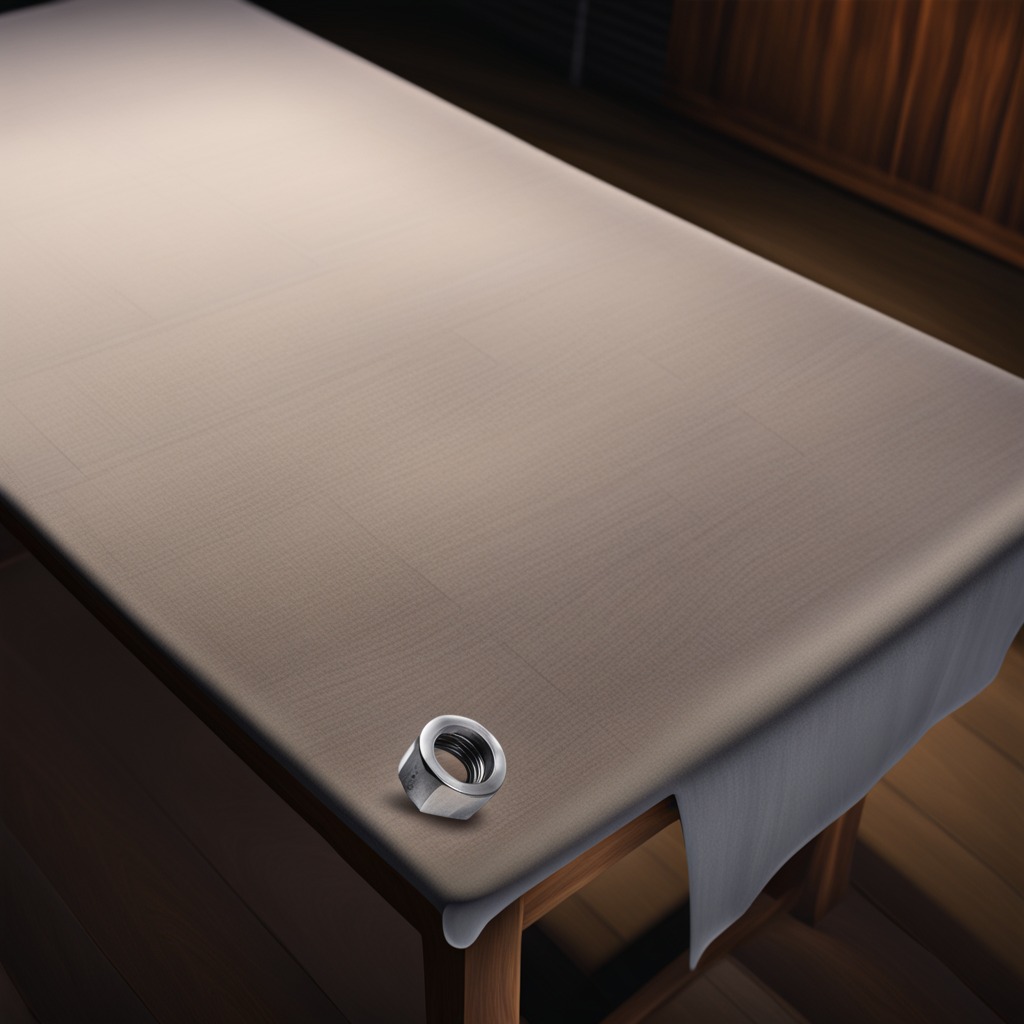
A metal nut lies on a wooden table inside a workshop at night.